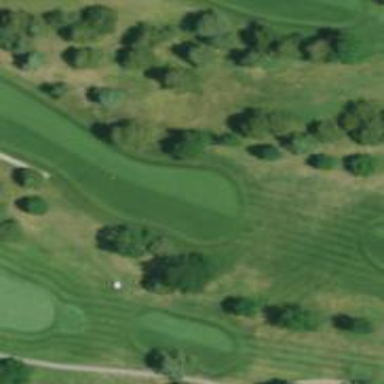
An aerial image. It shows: Area of rough grass used for golf.